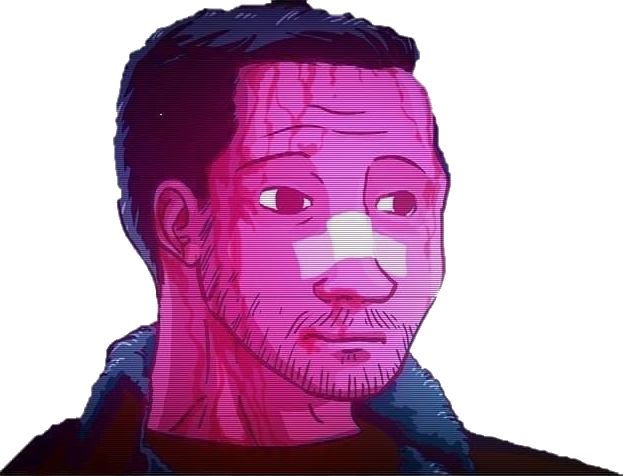
Label: 5_Doomer